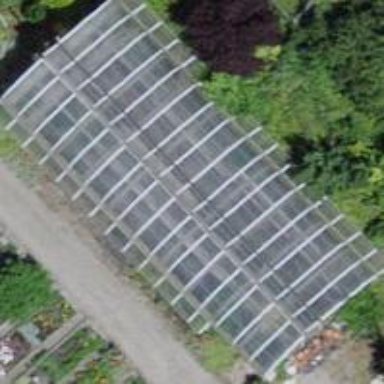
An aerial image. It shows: Greenhouse.